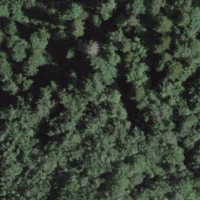
EUNIS habitat code: 43
Species observed at this site:
Cardamine heptaphylla